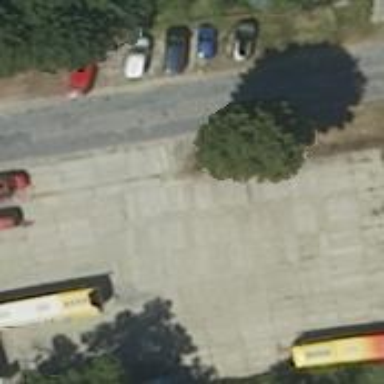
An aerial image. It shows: Evergreen broadleaved tree.